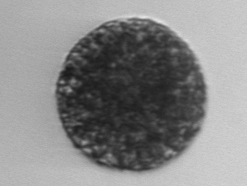
Label: Vicicitus_globosus